Question: I use g++ 4.8 that supports c++ 11 feature on my mac.
'''
/opt/local/bin/g++-mp-4.8
'''
I also use gdb 6.3.50.
'''
GNU gdb 6.3.50-20050815 (Apple version gdb-1822) (Sun Aug 5 03:00:42 UTC 2012)
Copyright 2004 Free Software Foundation, Inc.
GDB is free software, covered by the GNU General Public License, and you are
welcome to change it and/or distribute copies of it under certain conditions.
Type "show copying" to see the conditions.
There is absolutely no warranty for GDB. Type "show warranty" for details.
This GDB was configured as "x86_64-apple-darwin".
'''
My code has a lot of maps or vectors that has unique_ptr, and it's really pain to debug them as I see no information about the elements in the map or vector.
I tried to make a utility method and call them in gdb, but it doesn't seem to work. It doesn't throw error message, but it also shows nothing.
'''
void testPrint( map<int, unique_ptr<GroupContextSummary>> & m, int i )
{
cout << m[i].get()->to_string() << endl;
}
'''
Are there any ways to see the elements in the map/vector?

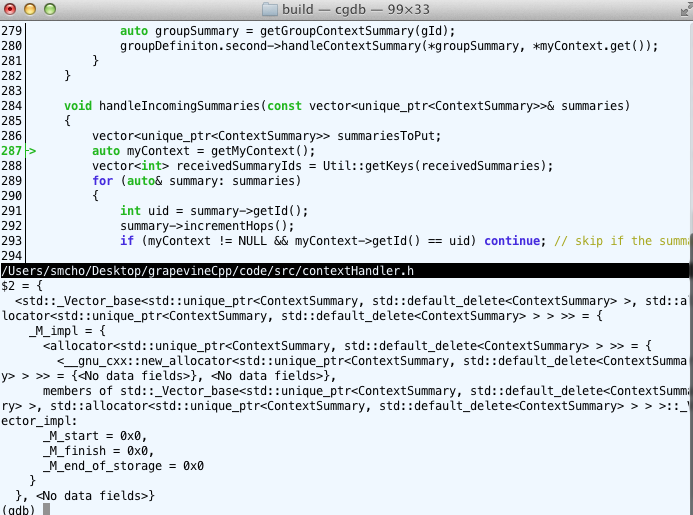
Answer: I could debug map and vector without using gdb 7, but with pretty printer setup.
This site(<URL> has the procedure. In short.
1. Copy the .gdbinit in ~/
2. Restart the gdb
3. Use pvector for printing vectors.
Please refer to this page: <URL>
And this page: <URL>